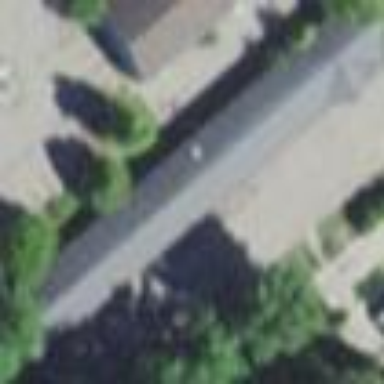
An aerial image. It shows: Motel building.